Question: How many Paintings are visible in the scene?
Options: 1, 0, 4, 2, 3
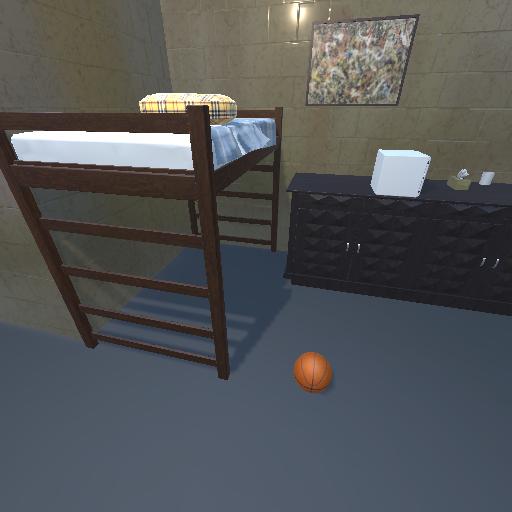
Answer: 1